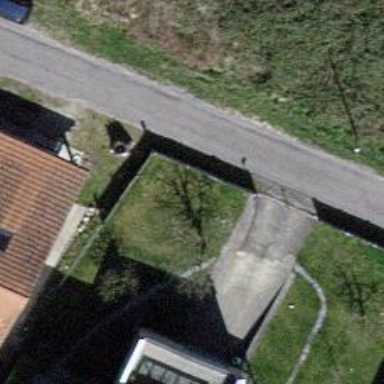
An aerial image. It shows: Residential road with concrete surface.